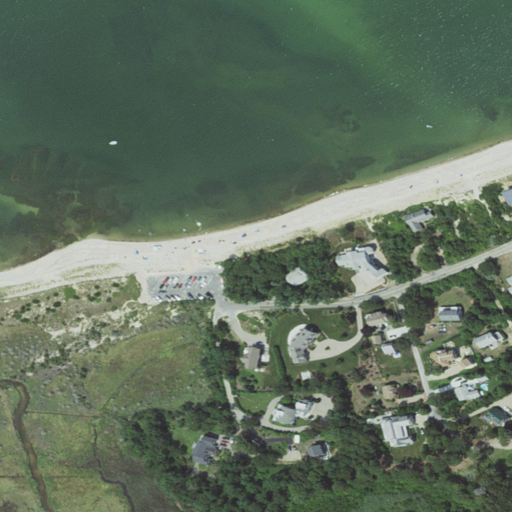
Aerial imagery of beach in Massachusetts named Robbins Hill Beach containing open water, barren land, herbaceous wetlands, low intensity development, open development, medium intensity development, woody wetlands, mixed forest, evergreen forest, grassland, and deciduous forest